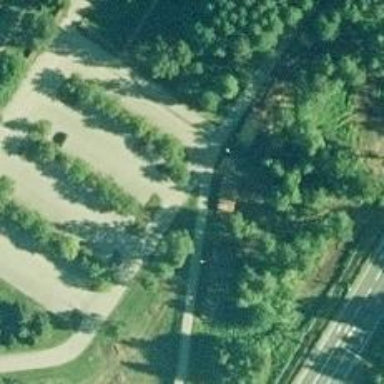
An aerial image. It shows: Asphalt cycleway.